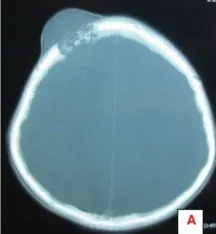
A, B: Brain CT scan shows an expansile bone lesion in the right frontal bone, invading the surrounding soft tissues.
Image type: radiology (ct)